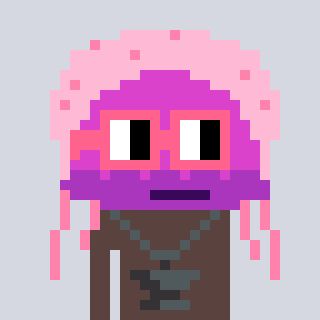
a pixel art character with square pink glasses, a jellyfish-shaped head and a darkbrown-colored body on a cool background